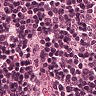
Metastatic tissue present: no